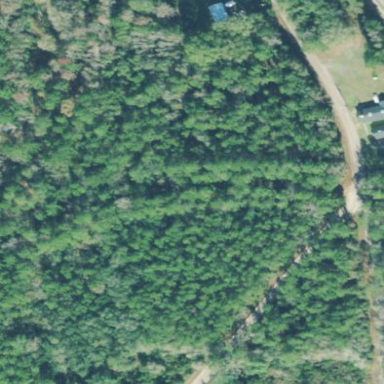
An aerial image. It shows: Mixed leaf woodland.